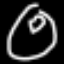
Label: donut